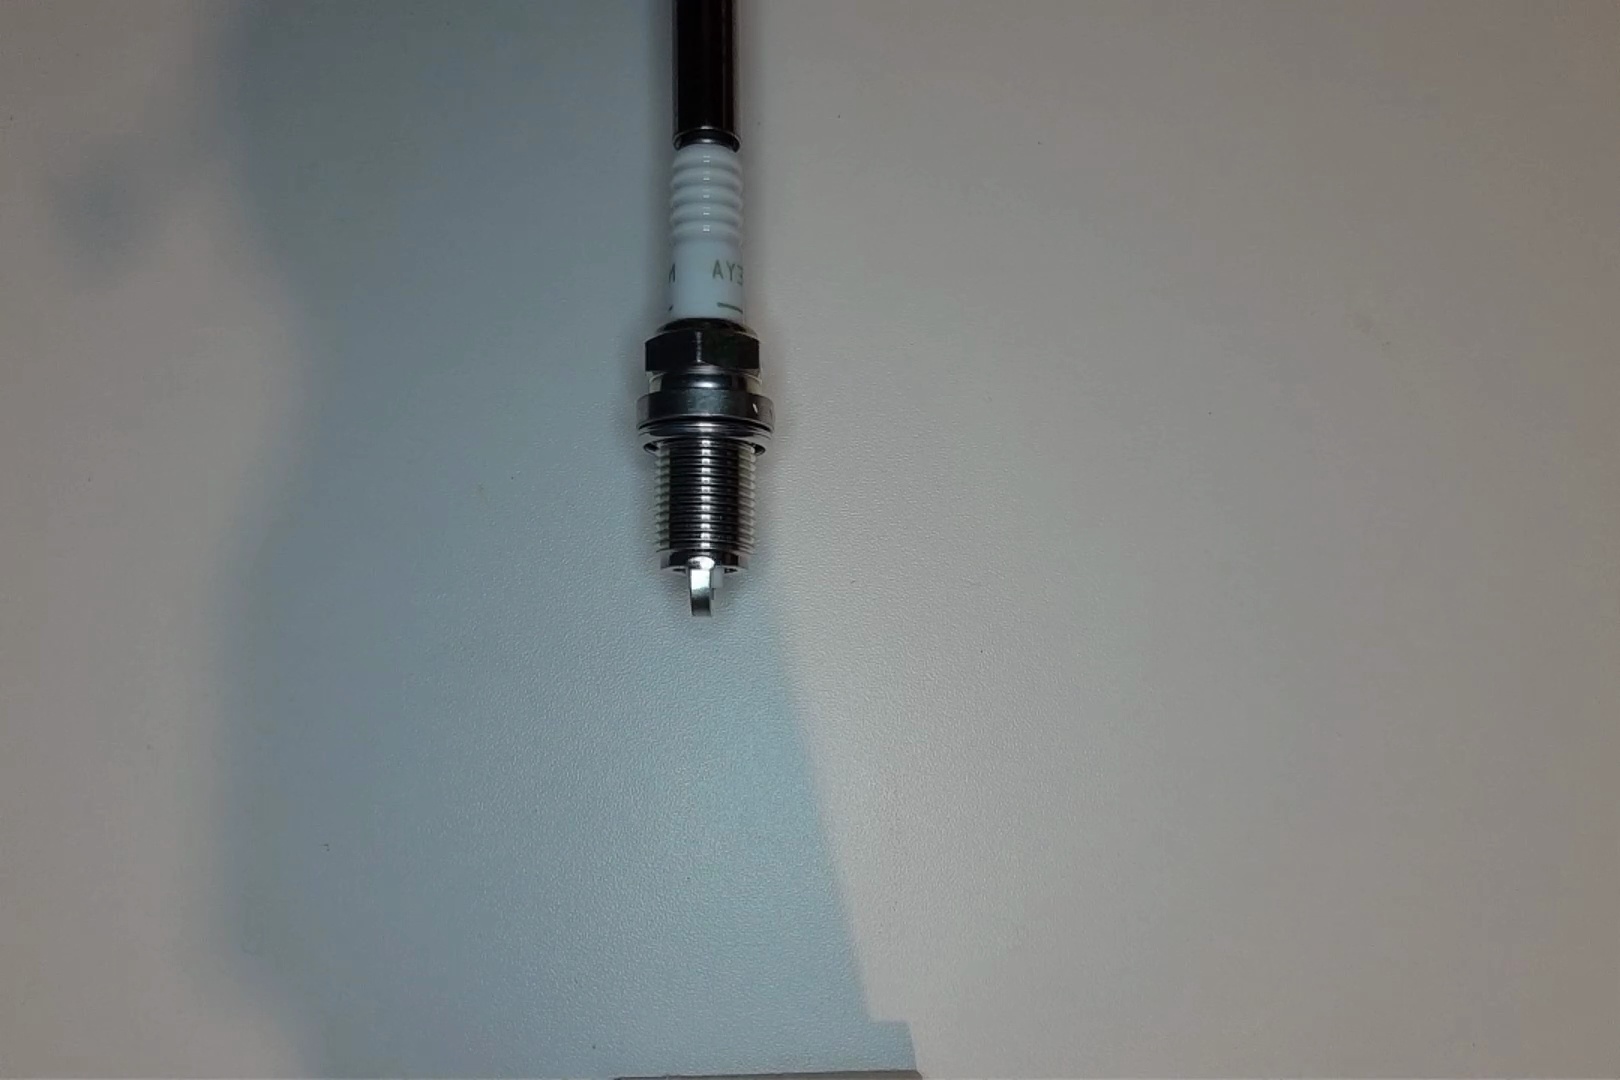
Label: normal